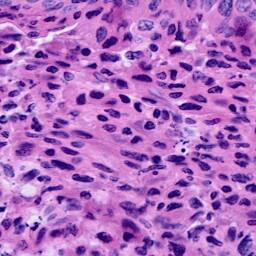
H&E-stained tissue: Cervix